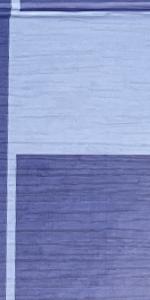
Label: Empty